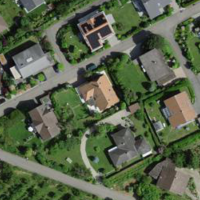
EUNIS habitat code: 54
Species observed at this site:
Prunus spinosa